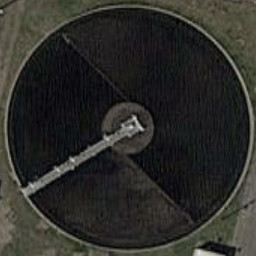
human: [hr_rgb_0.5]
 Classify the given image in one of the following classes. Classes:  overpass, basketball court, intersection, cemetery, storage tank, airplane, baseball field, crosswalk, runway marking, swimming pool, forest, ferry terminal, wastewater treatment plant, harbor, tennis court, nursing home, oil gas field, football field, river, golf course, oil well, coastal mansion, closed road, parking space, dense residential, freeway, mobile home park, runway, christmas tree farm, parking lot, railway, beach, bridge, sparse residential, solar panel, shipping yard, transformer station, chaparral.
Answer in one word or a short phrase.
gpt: wastewater treatment plant